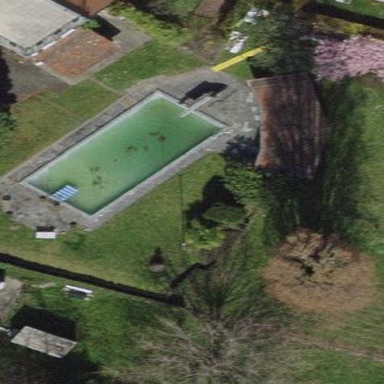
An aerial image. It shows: Swimming pool located in leisure land.